Question: Basically what I want to create can be best illustrated from a screenshot.

I have a listview of people just like FB Messenger app. I want the ability for my users to have a search bar like the one shown in the screenshots.
It should have the following properties:
1) Search bar should preview names of people selected in the list view
2) People can be de-selected by hitting backspace on any name in the preview search bar
3) The search bar should be able to filter the bottom list of people as the user types.
I have a solution for propert 3) but I am clueless about the other two.
Please HELP!!!
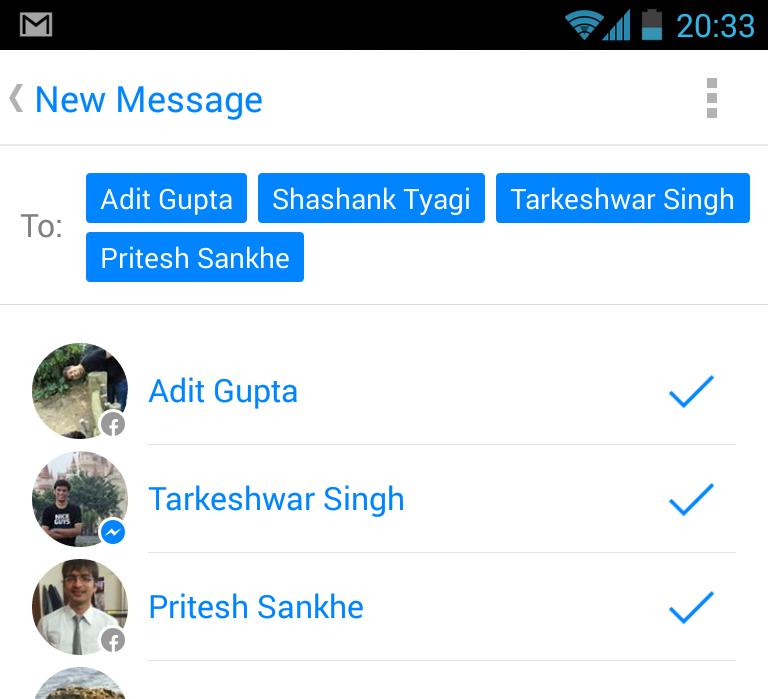
Answer: You should check out <URL>.
This class uses combination of <URL>.